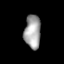
Tissue: lung
Cell type: Myeloid cells
Senescence score: 0.726
Nuclear area (px): 536
Mean DAPI intensity: 162.873